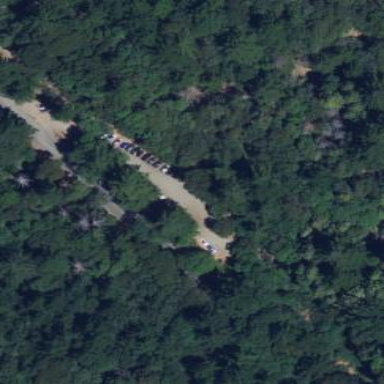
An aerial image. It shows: Parking area.